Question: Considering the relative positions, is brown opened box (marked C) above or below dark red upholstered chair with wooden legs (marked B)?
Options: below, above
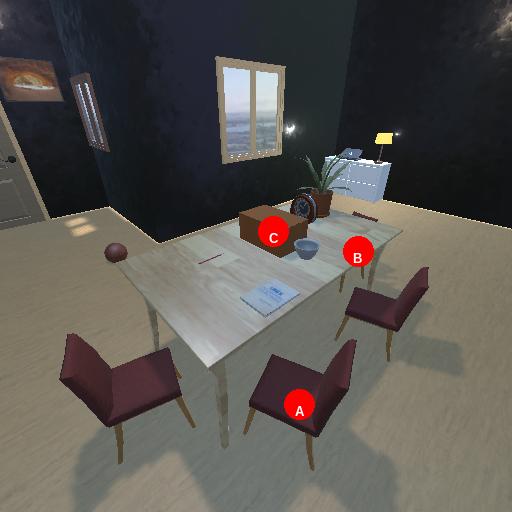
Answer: below